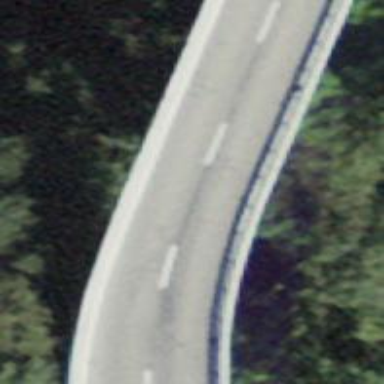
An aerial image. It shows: Asphalt tertiary road on bridge.